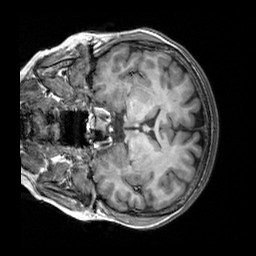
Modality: T1w
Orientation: coronal
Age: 25
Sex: female
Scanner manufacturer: siemens
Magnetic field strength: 3 T
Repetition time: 2.3 s
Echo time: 0.00303 s